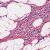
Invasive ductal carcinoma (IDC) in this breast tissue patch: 1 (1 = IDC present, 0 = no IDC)